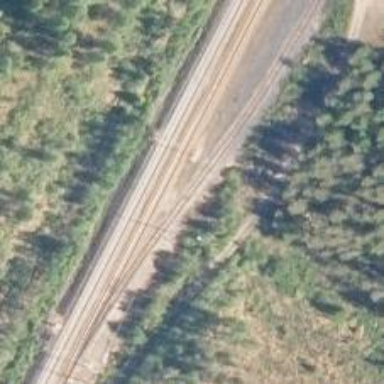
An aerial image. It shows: Wedge used for railway derailment.